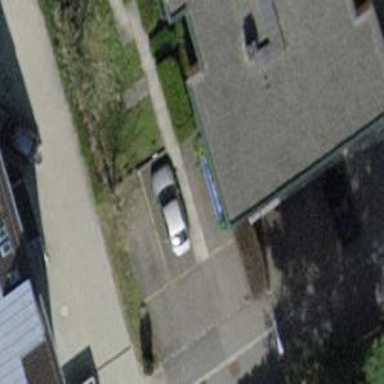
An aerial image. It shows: Street-side parking area.